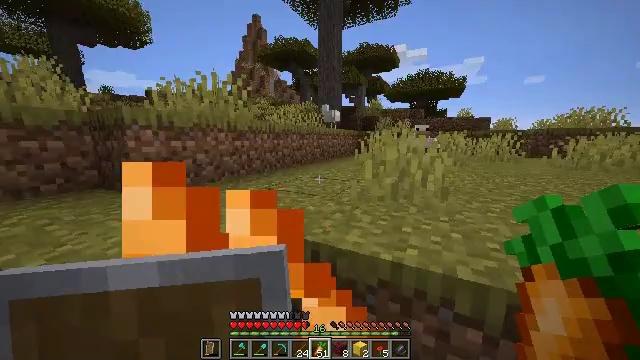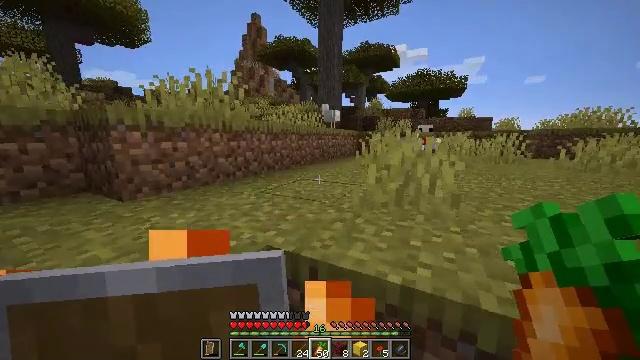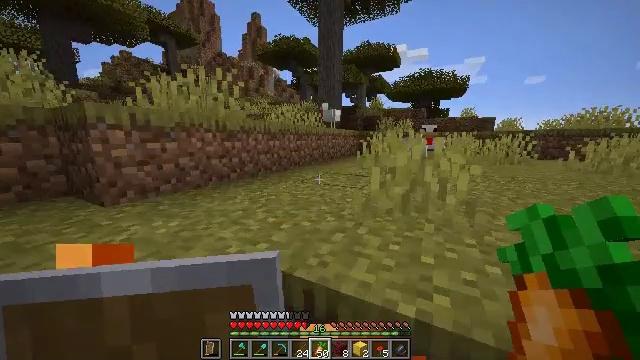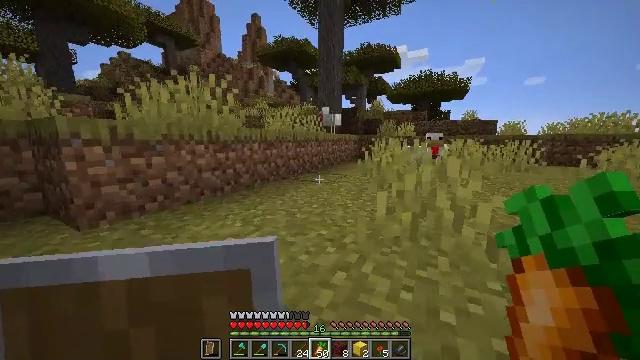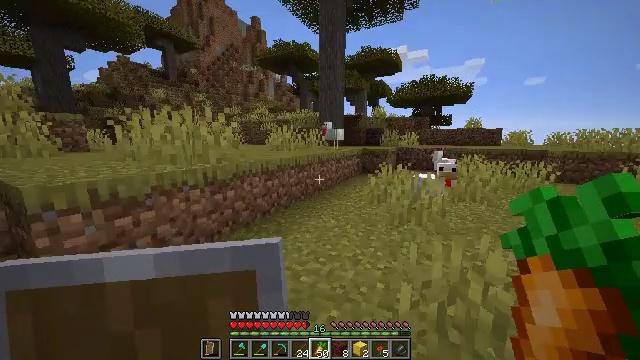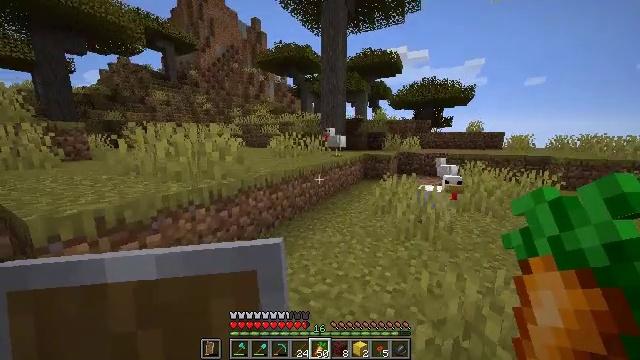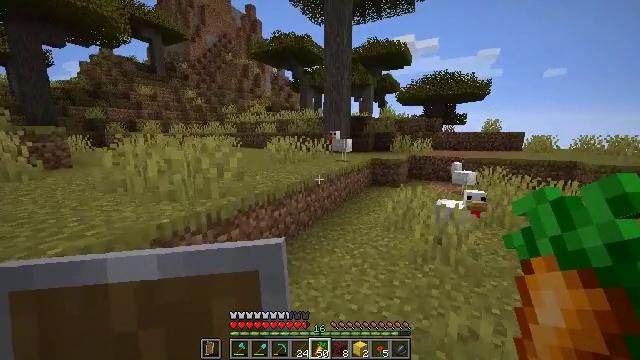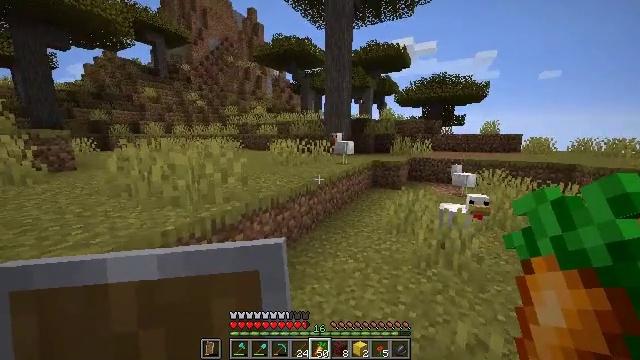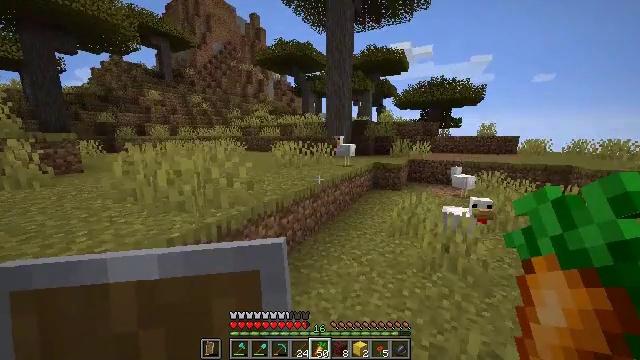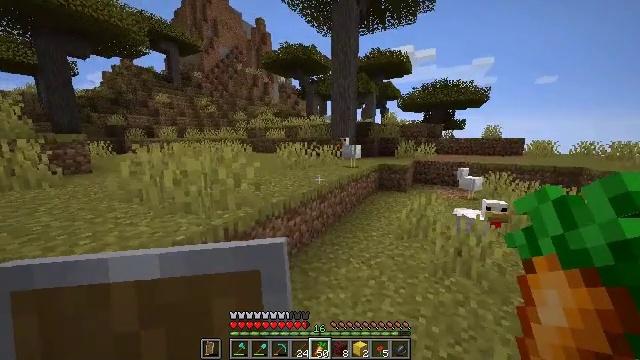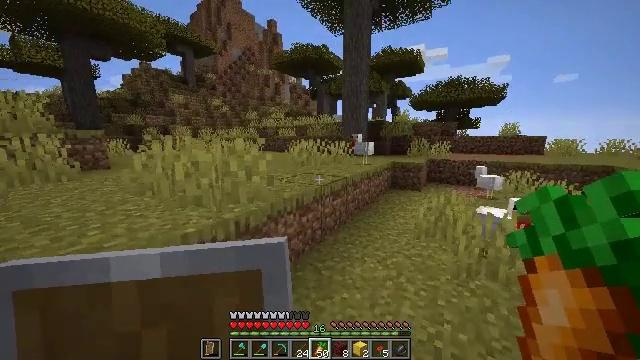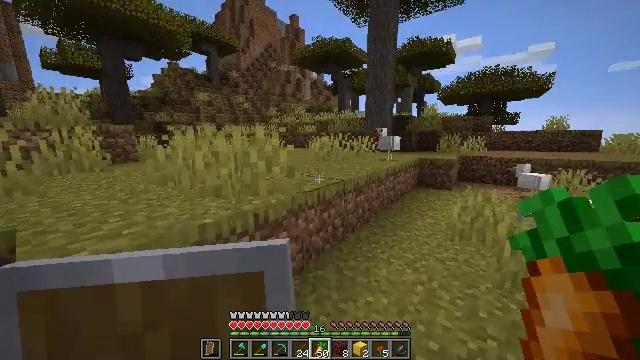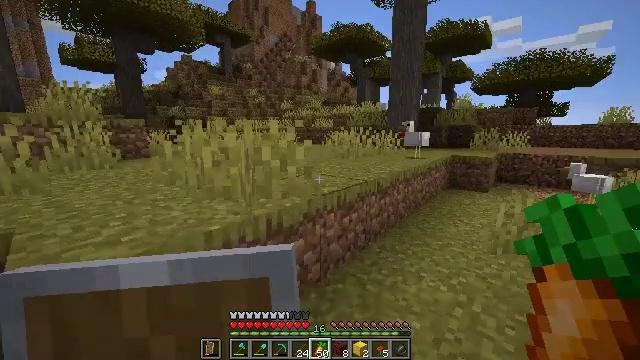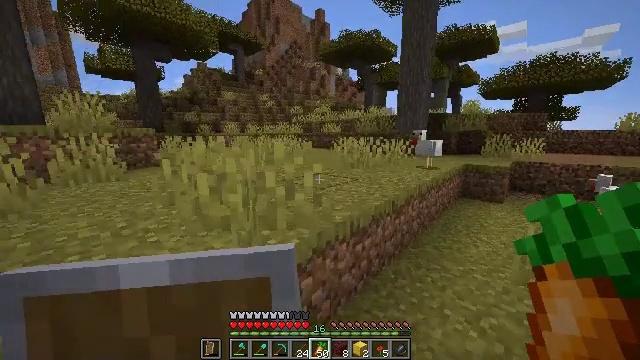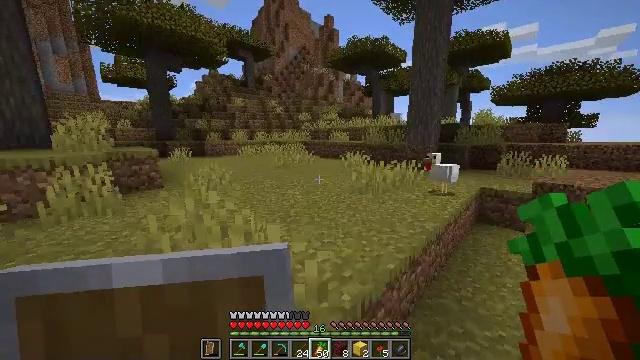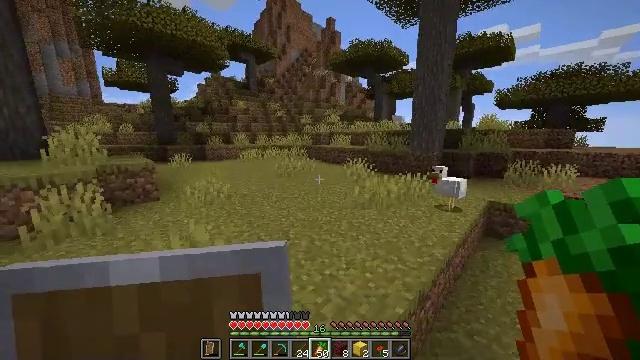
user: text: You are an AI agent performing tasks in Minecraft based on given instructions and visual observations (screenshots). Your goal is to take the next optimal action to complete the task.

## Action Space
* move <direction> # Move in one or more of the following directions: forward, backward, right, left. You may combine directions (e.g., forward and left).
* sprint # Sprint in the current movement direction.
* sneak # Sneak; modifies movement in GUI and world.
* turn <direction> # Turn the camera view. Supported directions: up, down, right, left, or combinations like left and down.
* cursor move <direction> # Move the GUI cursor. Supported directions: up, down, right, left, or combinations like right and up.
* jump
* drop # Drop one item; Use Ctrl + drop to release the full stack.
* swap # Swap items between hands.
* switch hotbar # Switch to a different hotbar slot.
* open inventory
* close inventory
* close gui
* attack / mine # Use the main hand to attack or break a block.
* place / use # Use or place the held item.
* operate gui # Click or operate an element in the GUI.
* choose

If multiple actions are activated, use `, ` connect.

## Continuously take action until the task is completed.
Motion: motion action
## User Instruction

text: Remove a carrot from the inventory.
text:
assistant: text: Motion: move forward, sprint, use / place
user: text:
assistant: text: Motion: move forward, sprint, use / place
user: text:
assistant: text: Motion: move forward, sprint, use / place, jump
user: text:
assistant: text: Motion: move forward, sprint, jump
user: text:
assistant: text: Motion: move forward, sprint, jump
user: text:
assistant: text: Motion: move forward, sprint, jump
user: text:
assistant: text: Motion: move forward, sprint, jump
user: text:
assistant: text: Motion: move forward, sprint, jump
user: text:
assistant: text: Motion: move forward, sprint, jump
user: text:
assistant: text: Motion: move forward, sprint, turn left, jump
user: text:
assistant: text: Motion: move forward, sprint, turn left, jump
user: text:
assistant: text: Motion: move forward, sprint, turn left, jump
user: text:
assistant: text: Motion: move forward, sprint, turn left, jump
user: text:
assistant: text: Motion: move forward, sprint, turn left, jump
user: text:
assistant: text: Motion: move forward, sprint, jump
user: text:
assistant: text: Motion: move forward, sprint, jump
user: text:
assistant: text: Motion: move forward, sprint, jump
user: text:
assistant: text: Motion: move forward, sprint, jump
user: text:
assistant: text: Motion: move forward, sprint, jump
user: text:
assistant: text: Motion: move forward, sprint, jump
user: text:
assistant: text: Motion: move forward, sprint, jump
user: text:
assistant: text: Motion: move forward, sprint, jump
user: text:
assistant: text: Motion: move forward, sprint, jump
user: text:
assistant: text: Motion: move forward, sprint, turn left and down, jump
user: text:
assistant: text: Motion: move forward, sprint, turn left and down, jump
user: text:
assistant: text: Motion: move forward, sprint, turn left and down, jump
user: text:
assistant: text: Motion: move forward, sprint, turn left, jump
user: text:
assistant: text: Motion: move forward, sprint, turn left, jump
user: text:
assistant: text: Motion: move forward, sprint, turn left, jump
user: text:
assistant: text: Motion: move forward, sprint, turn left, jump